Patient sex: M
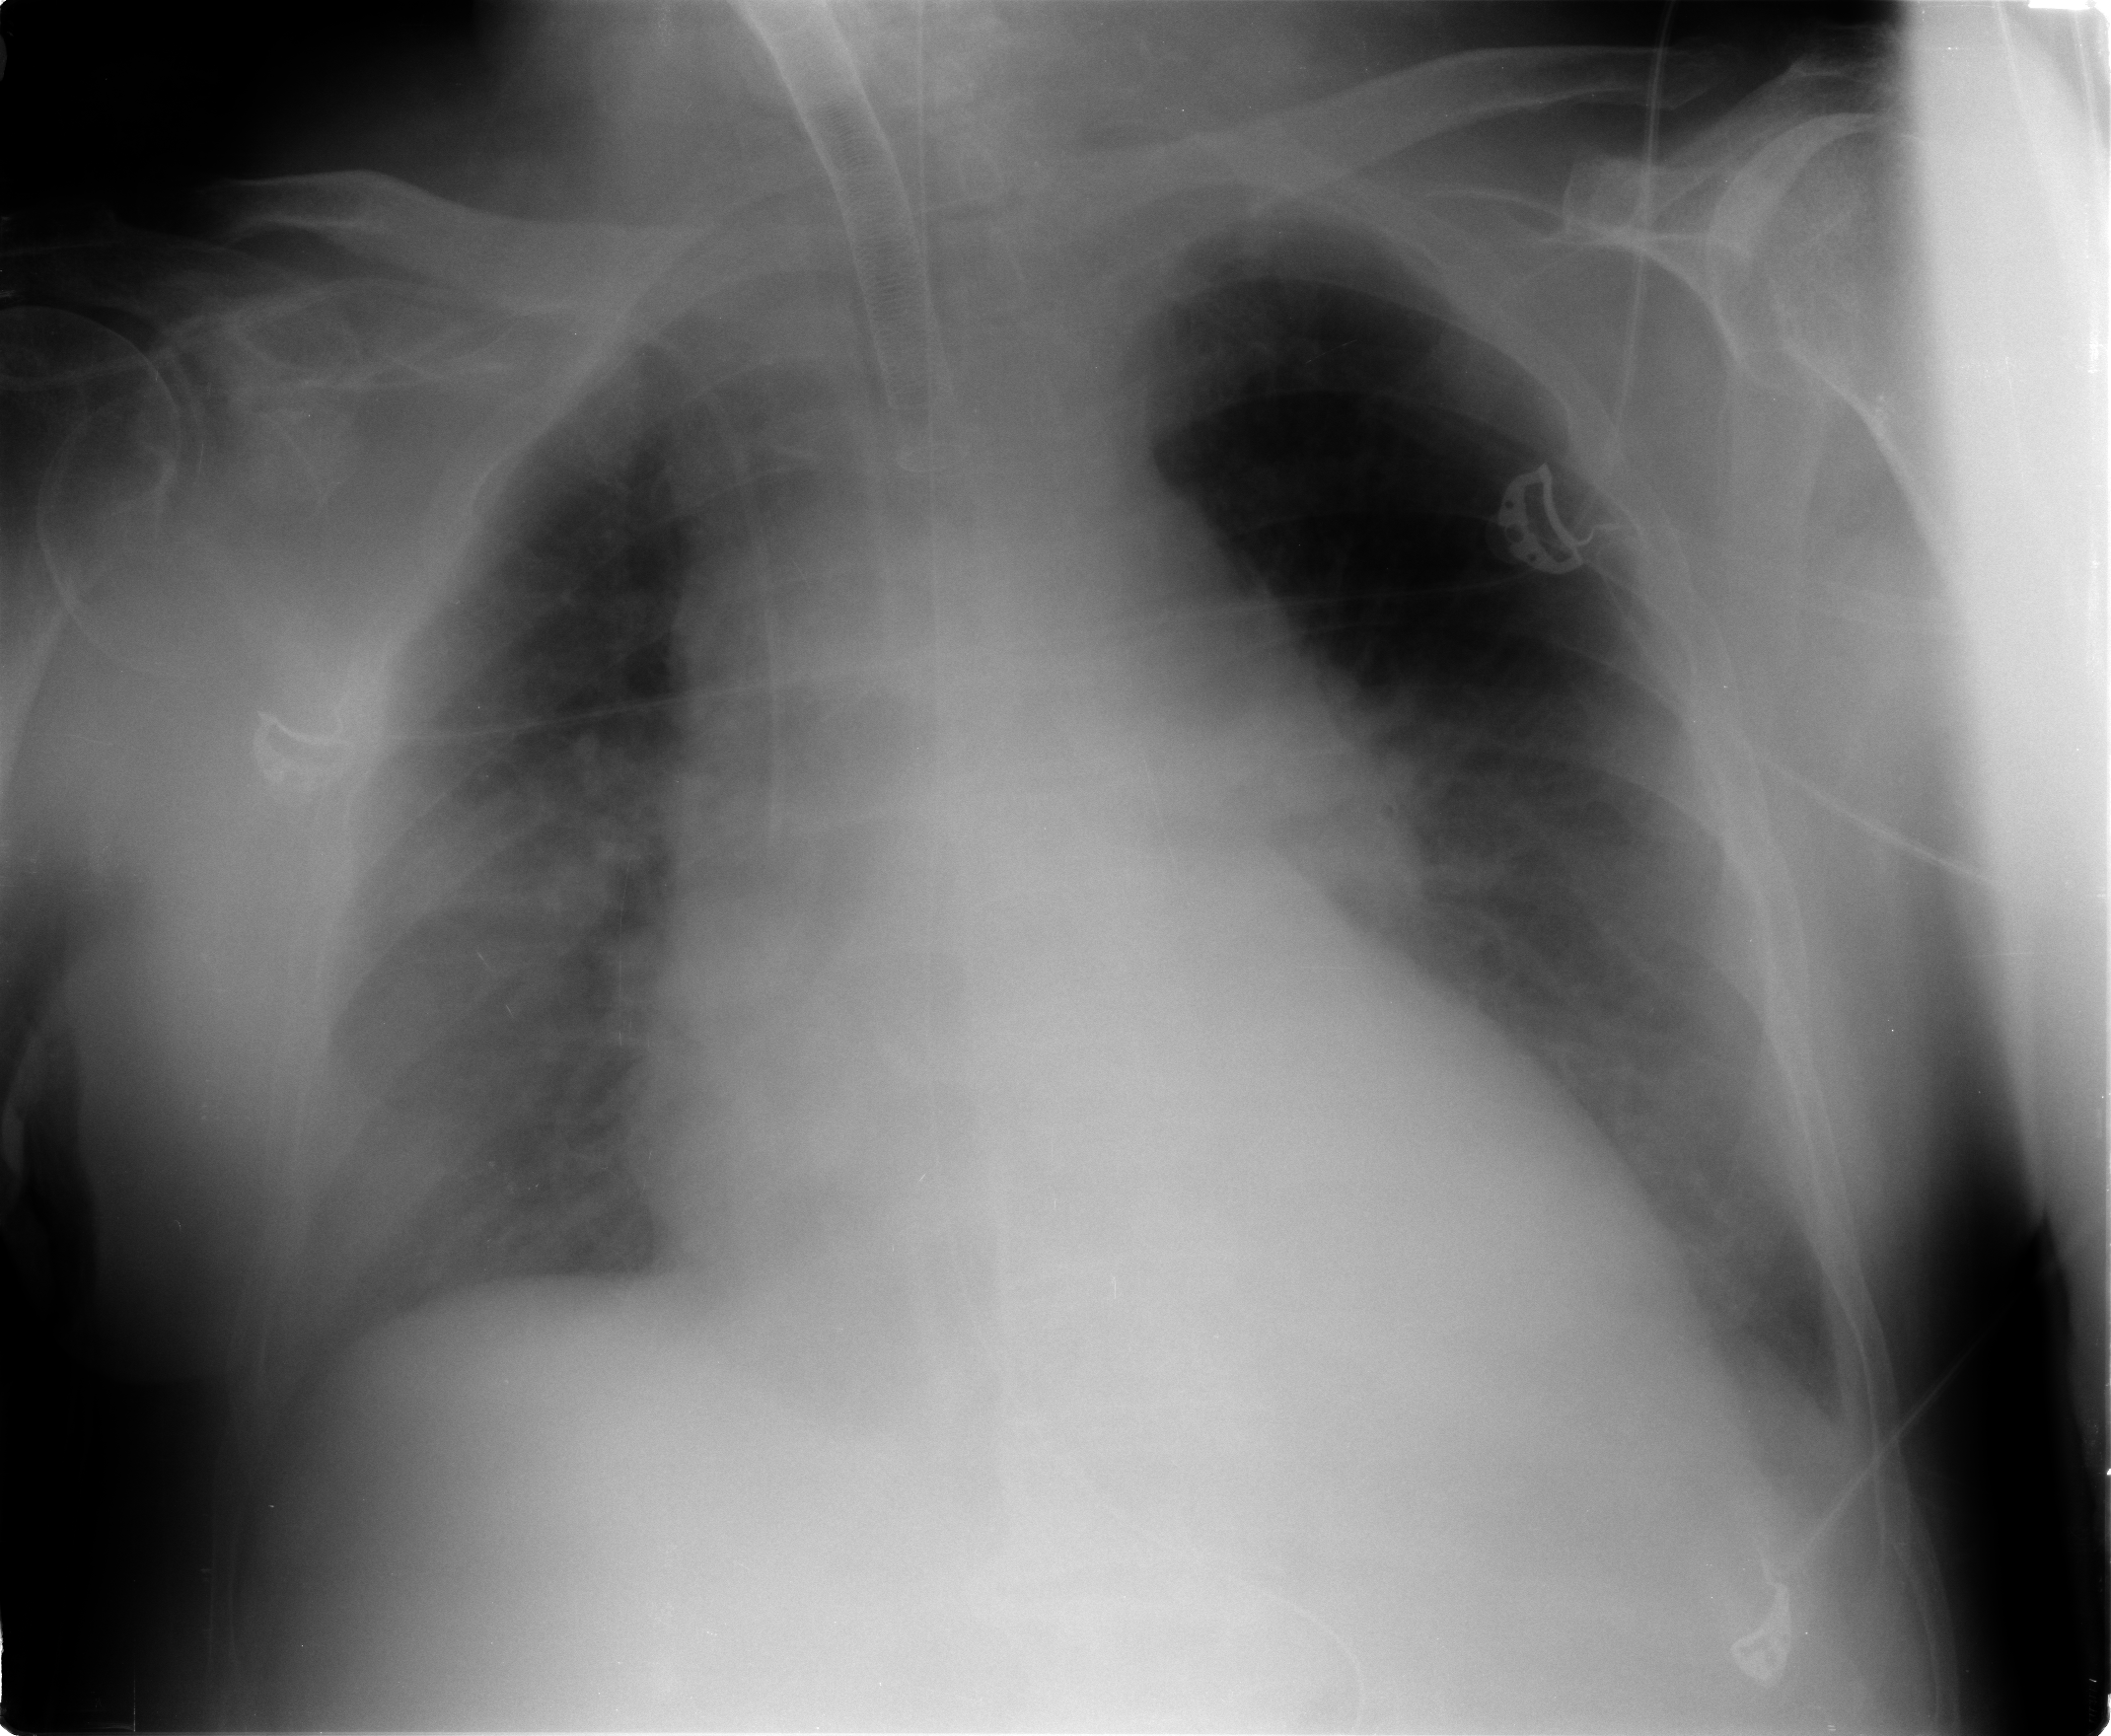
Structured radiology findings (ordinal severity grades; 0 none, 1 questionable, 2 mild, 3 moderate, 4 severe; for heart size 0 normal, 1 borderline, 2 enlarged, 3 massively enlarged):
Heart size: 2
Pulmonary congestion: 2
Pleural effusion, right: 2
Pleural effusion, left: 2
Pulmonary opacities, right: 2
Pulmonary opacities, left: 1
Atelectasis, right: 2
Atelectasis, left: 2